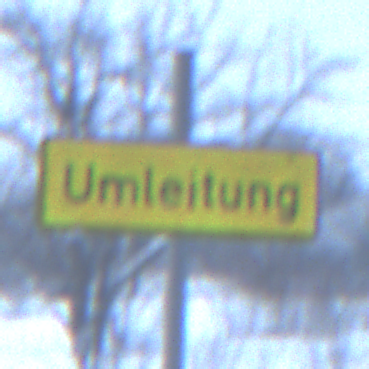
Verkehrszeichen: Umleitungsankuendigung
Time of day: Midday
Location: Outdoor (Nature)
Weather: Overcast
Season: Winter
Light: Natural